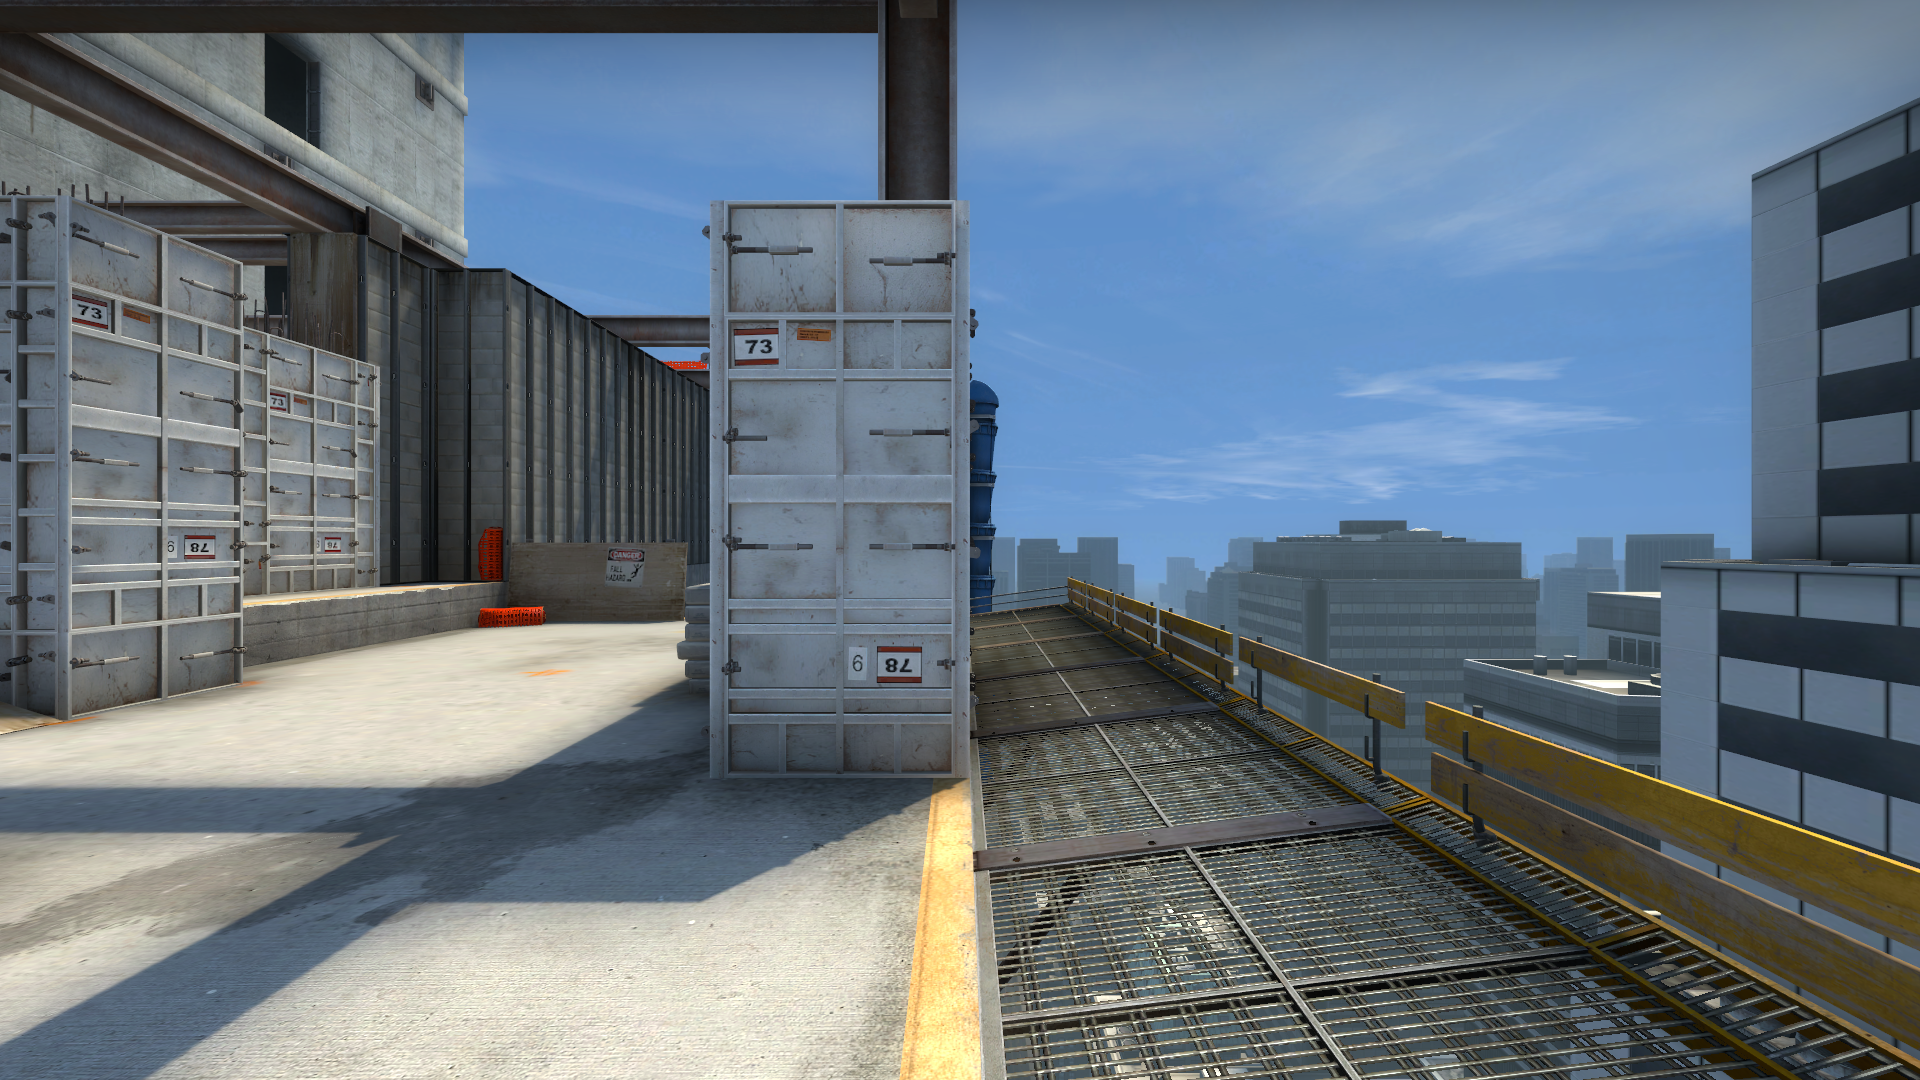
Map: de_vertigo